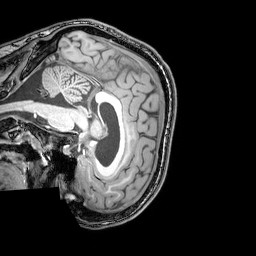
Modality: T1w
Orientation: sagittal
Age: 22
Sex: male
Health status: healthy
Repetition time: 0.081 s
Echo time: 0.037 s